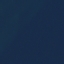
Land use / land cover class: SeaLake